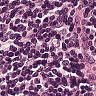
Metastatic tissue present: no